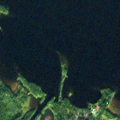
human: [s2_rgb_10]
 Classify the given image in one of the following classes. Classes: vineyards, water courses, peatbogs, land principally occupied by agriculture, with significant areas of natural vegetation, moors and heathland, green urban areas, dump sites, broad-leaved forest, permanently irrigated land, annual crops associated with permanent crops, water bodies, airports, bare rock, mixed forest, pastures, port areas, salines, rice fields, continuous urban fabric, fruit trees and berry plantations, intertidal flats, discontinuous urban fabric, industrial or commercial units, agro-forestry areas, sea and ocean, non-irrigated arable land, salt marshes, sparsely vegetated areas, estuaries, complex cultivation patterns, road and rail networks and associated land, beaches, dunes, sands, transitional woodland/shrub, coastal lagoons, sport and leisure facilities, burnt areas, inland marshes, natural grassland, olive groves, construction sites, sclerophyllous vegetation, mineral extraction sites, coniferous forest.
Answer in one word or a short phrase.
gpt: coniferous forest, water bodies